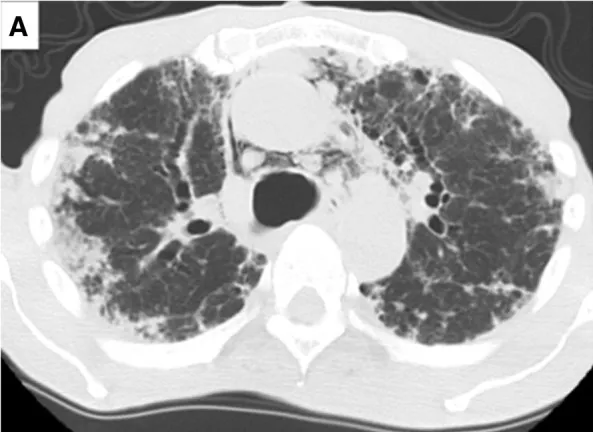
High-resolution computed tomography showing severe bilateral pleural thickening with shrunken and distorted upper lobes (a, c). There was mediastinal emphysema (a).
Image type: radiology (ct)